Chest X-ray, PA view. Patient: 69 years old, sex F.
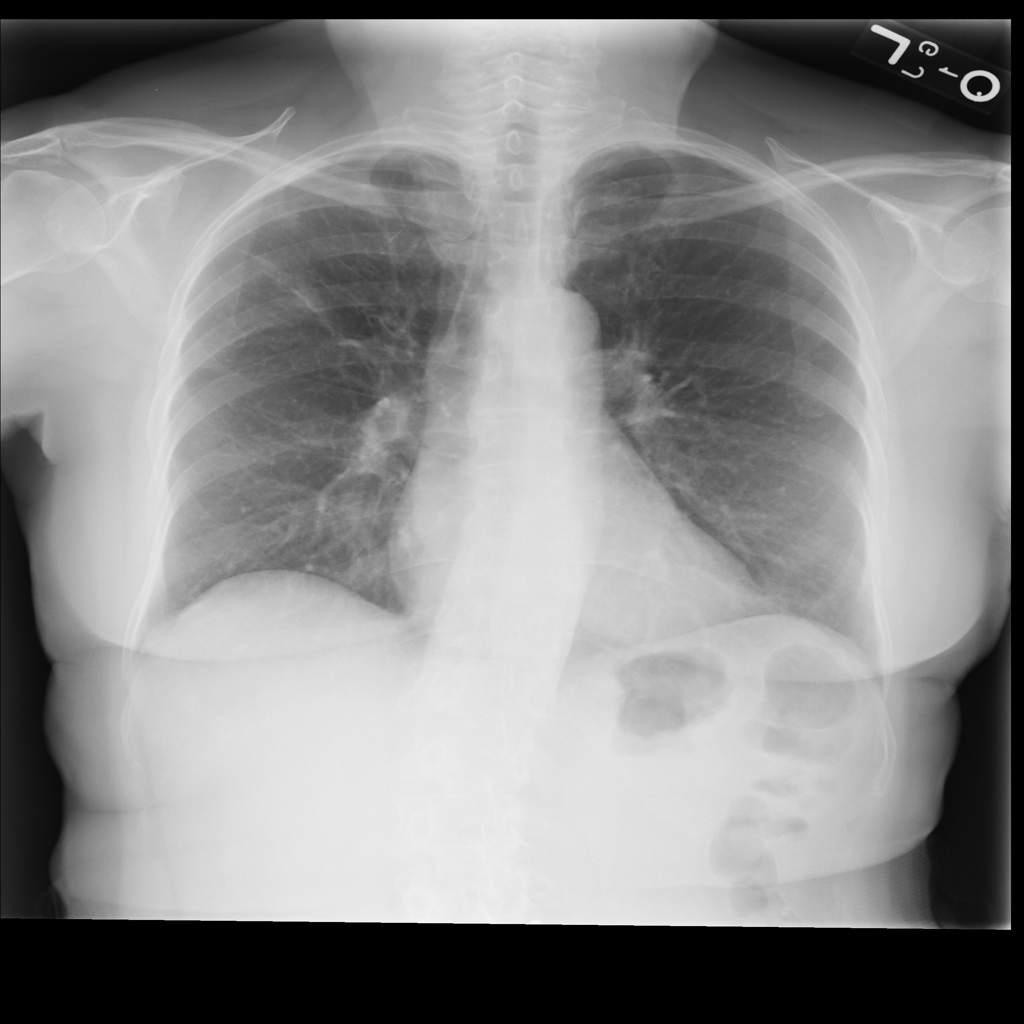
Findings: No Finding